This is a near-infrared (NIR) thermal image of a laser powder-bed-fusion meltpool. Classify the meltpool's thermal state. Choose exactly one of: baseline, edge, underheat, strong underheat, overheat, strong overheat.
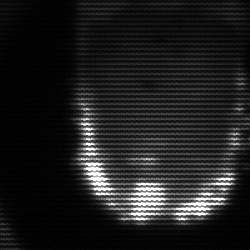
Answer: baseline